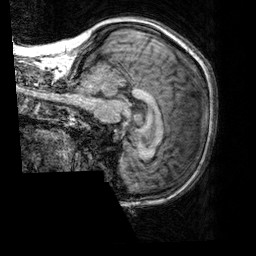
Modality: T1w
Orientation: sagittal
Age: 53
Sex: female
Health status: healthy
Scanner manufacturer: siemens
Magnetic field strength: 3 T
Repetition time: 2.3 s
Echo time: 0.00303 s